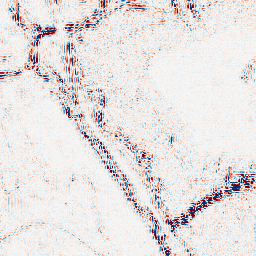
Category: wavelet
Decomposition family: wavelet_reverse_biorthogonal
Decomposition parameters: wavelet: rbio2.4
level: 2
Upsampling method: area
Upsampling parameters: scale: 2
Upsampling scale: 2